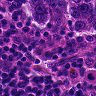
Metastatic tissue present: no